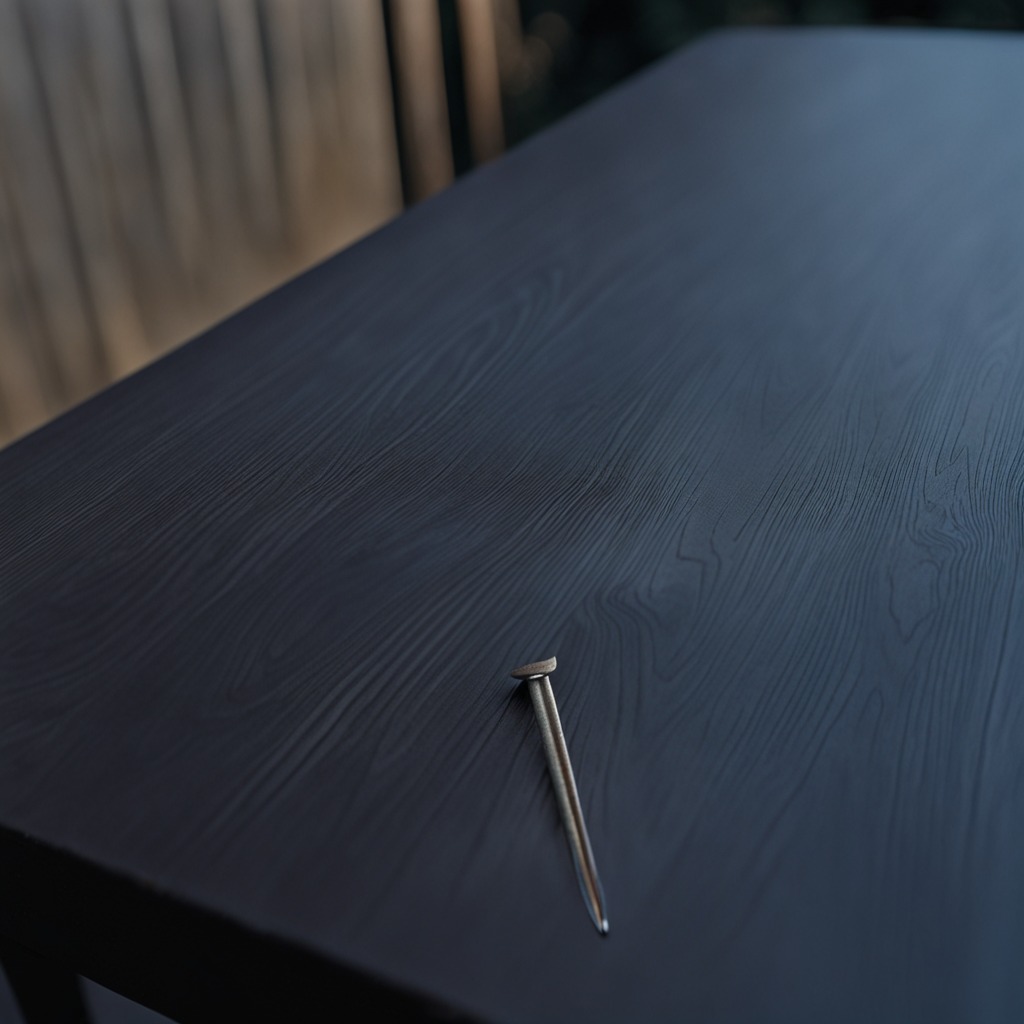
A nail is lying on the table.